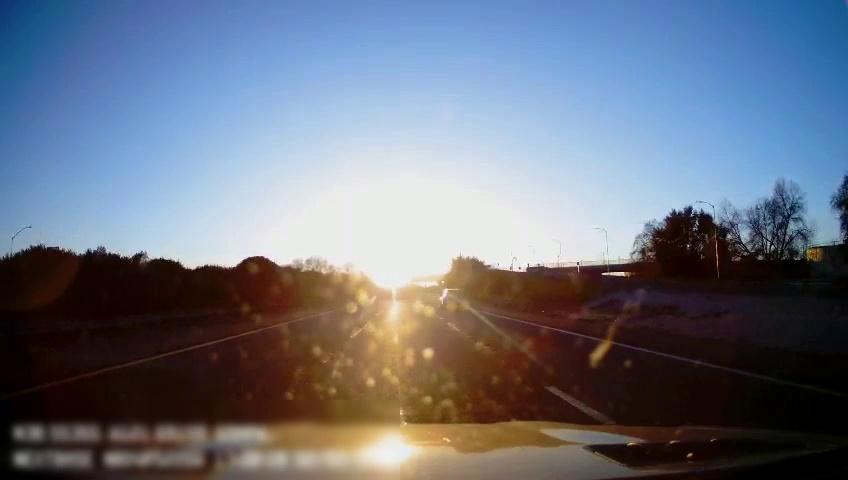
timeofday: Day
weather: Sunny
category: Drivable Space
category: Vehicles | SUV
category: Lanes | Alternate Lane
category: Lanes | Current Lane
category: Lanes | Current Lane
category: Lanes | Alternate Lane